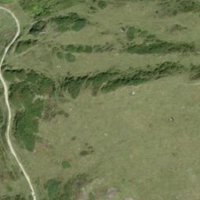
EUNIS habitat code: 26
Species observed at this site:
Marmota marmota
Campanula barbata
Arnica montana
Sempervivum montanum